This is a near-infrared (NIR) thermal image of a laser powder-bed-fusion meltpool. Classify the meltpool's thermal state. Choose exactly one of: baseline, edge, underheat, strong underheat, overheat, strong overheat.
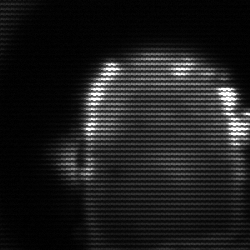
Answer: baseline